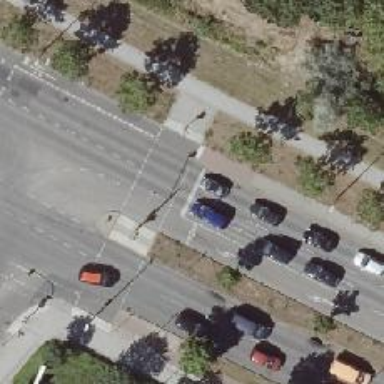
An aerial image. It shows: Road with traffic signals.